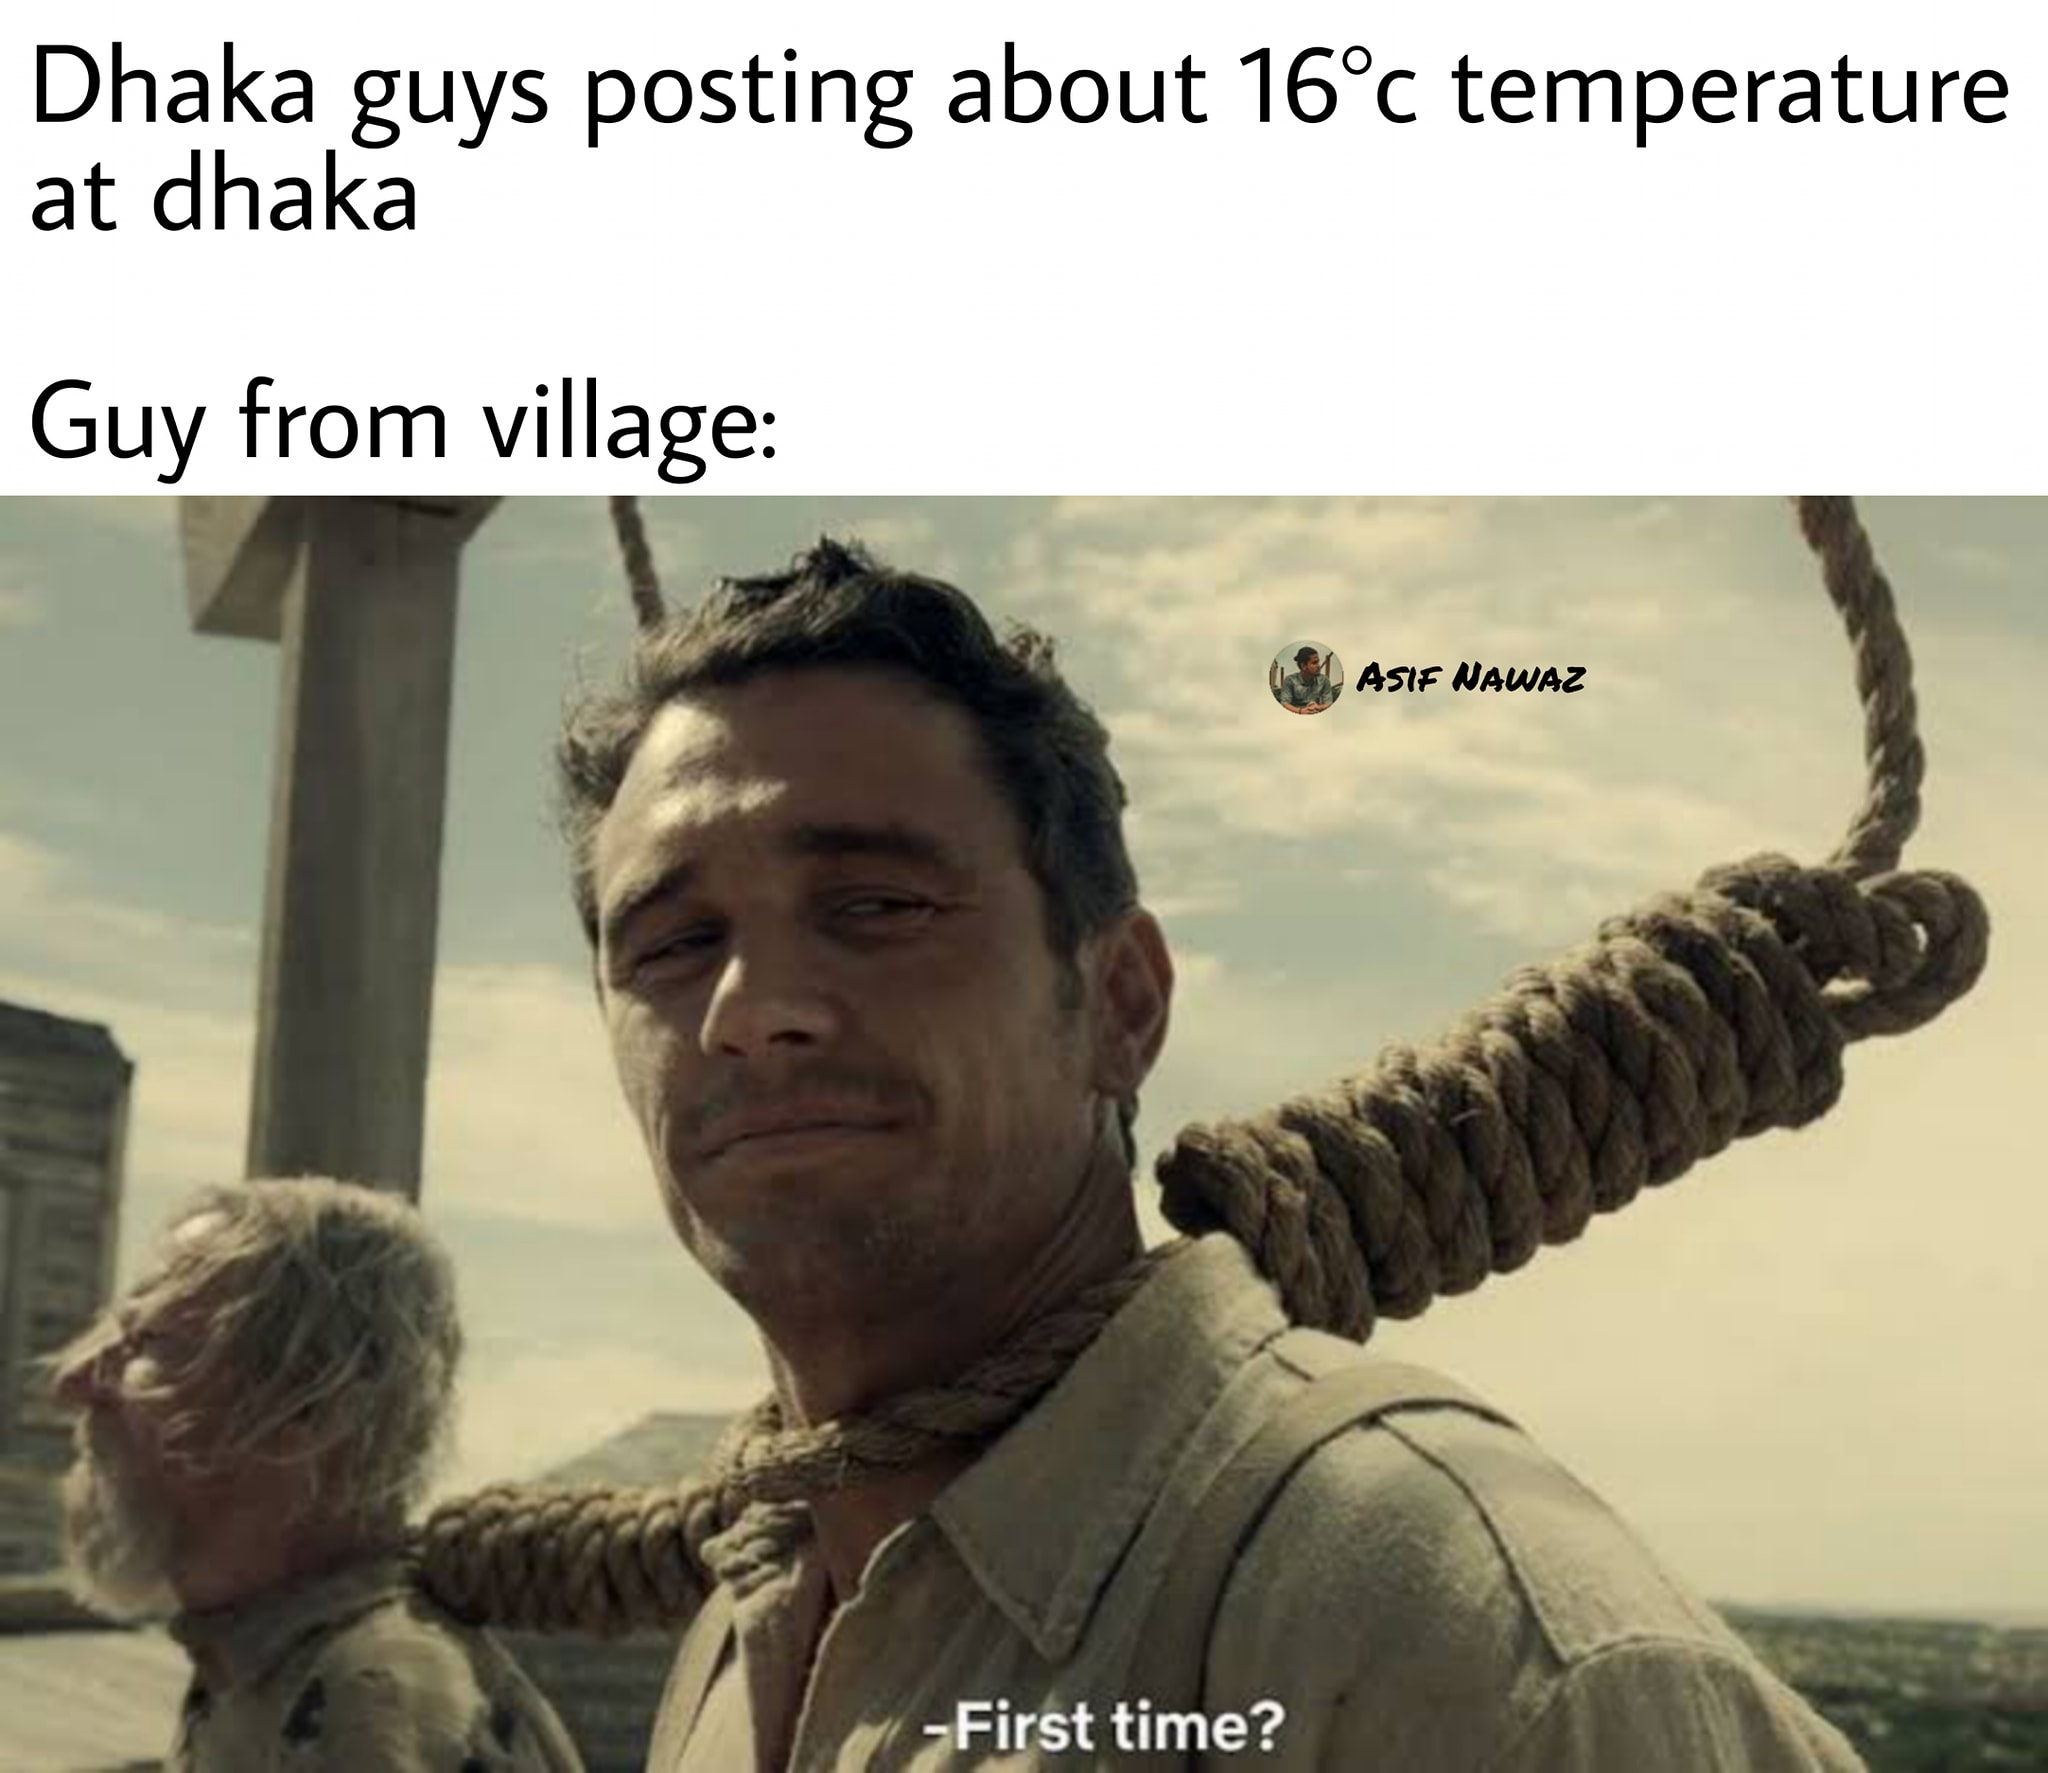
Caption: Dhaka guys posting about 16 c temparature at dhaka    Guy from village:    -First time ?
Label: non-hate